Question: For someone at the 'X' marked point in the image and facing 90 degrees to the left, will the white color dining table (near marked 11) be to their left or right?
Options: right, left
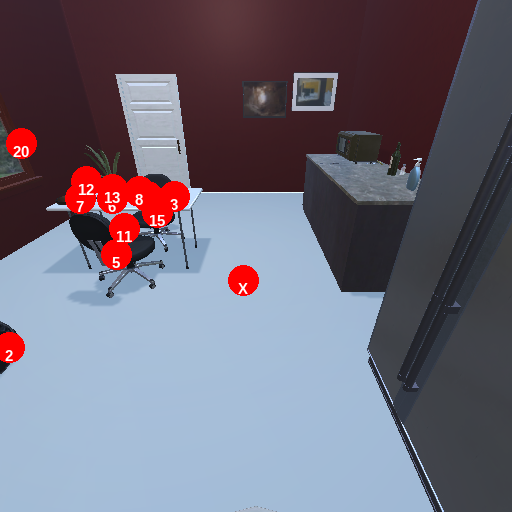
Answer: right